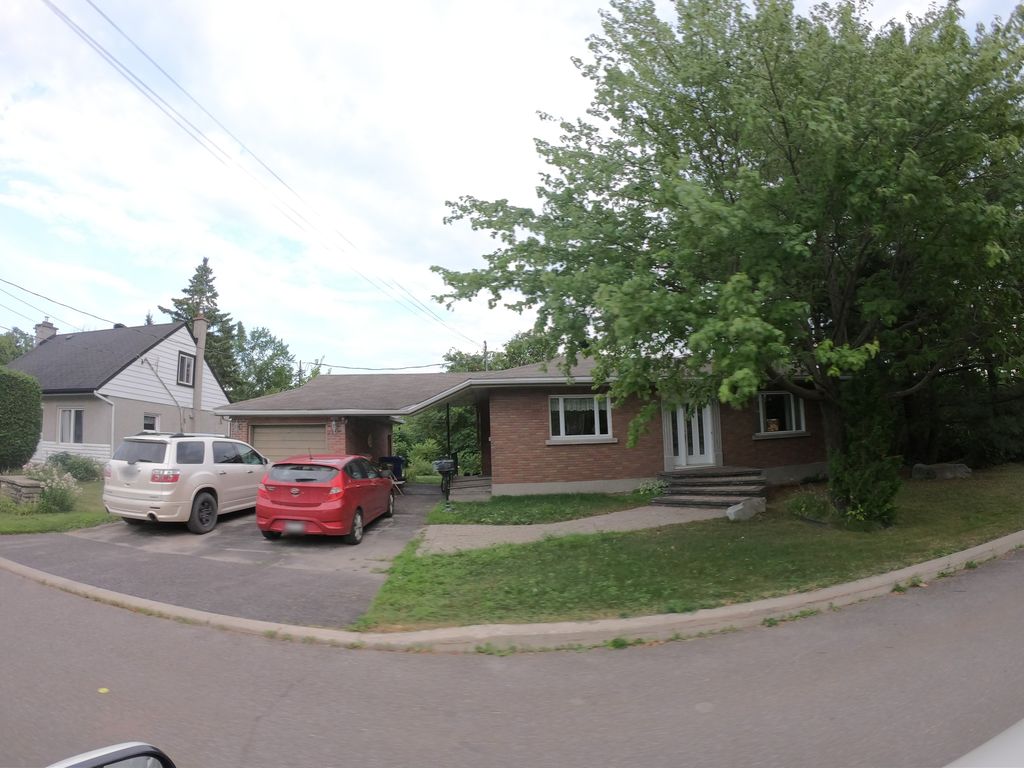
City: ottawa-gatineau